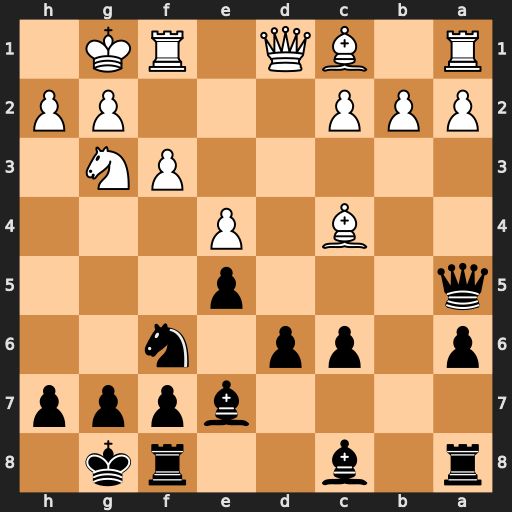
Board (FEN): r1b2rk1/4bppp/p1pp1n2/q3p3/2B1P3/5PN1/PPP3PP/R1BQ1RK1
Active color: b
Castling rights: -
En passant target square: -
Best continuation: Qc5+ Kh1 Qxc4